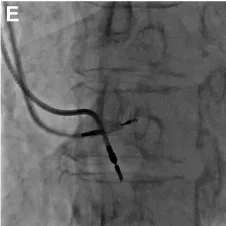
Sequential images of contrast media injection with septal retention and immediate wash-out: left anterior oblique view. And right anterior oblique view Retrograde filling of coronary veins (white arrow) and septal tunnel developed by the initial lead (arrowhead) are shown.
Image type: radiology (x_ray)